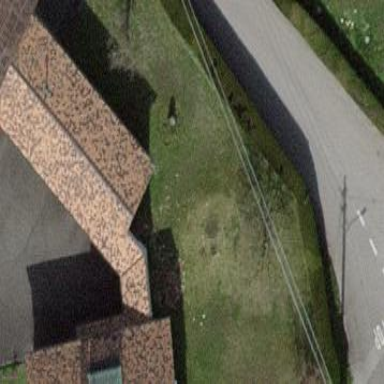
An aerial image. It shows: View of roof of building.